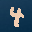
Label: 4